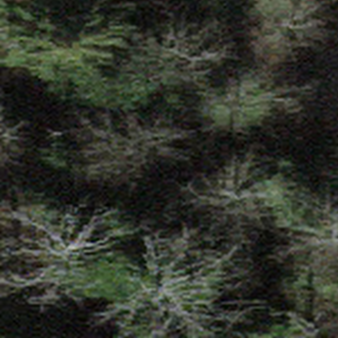
Label: other